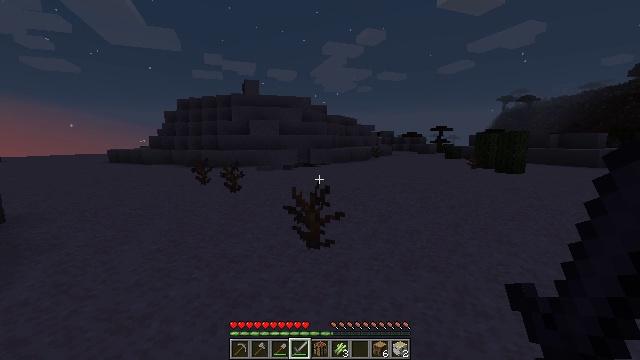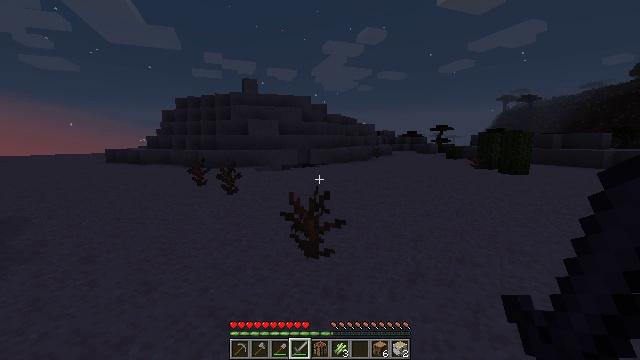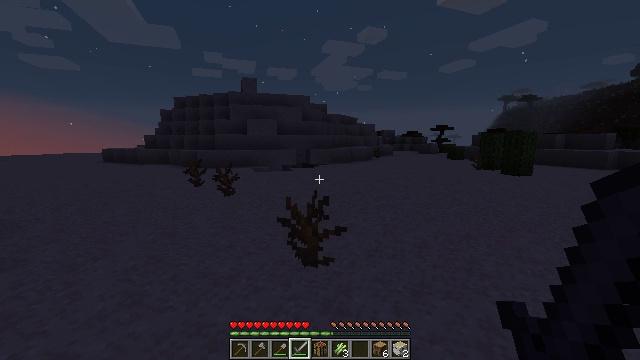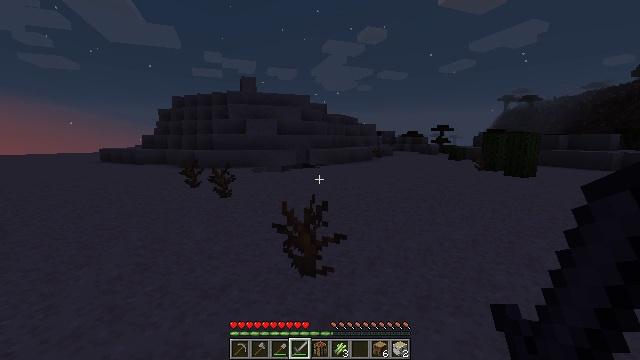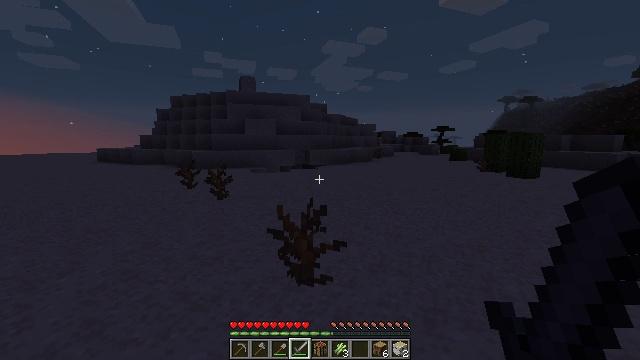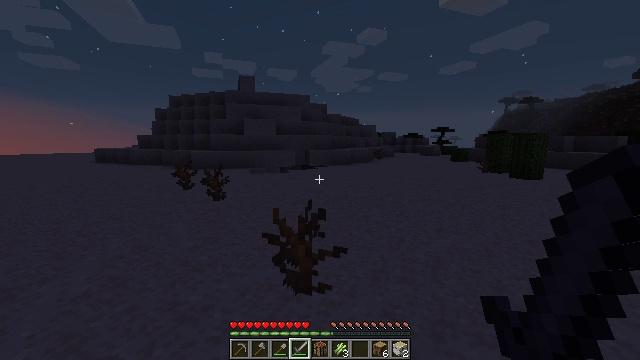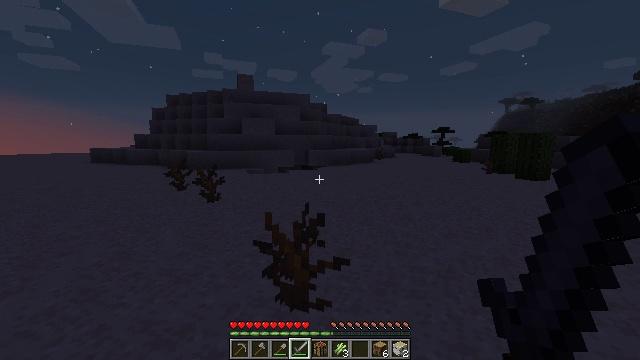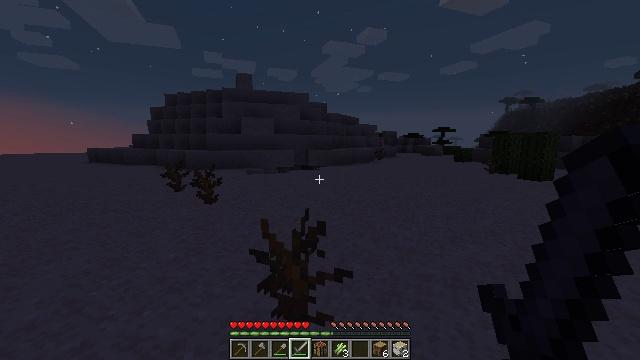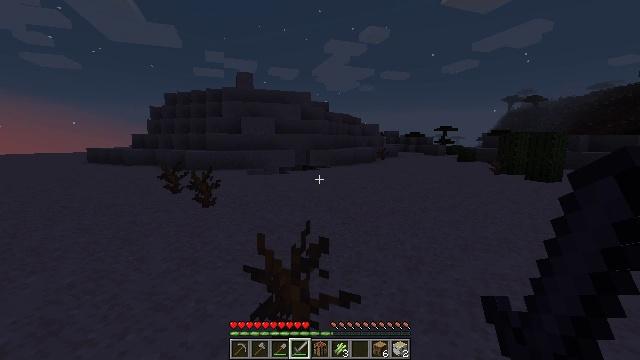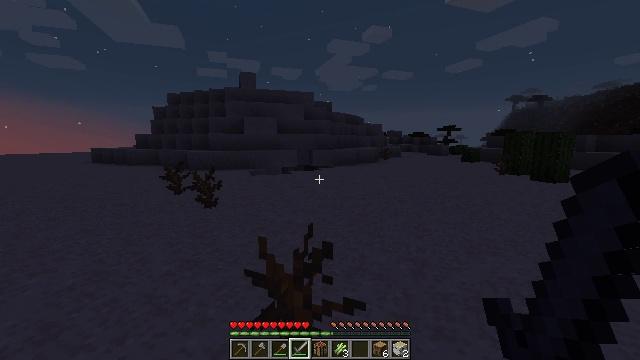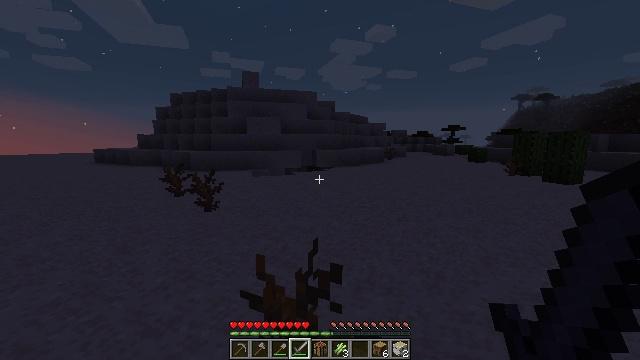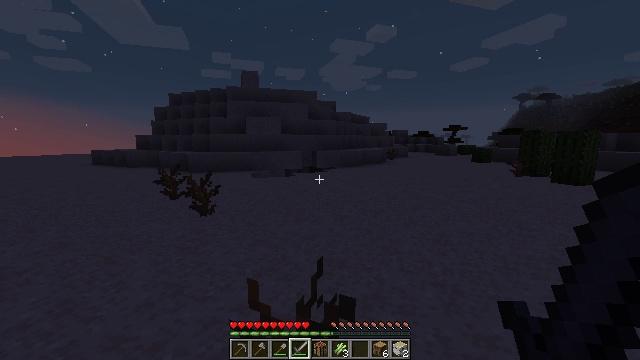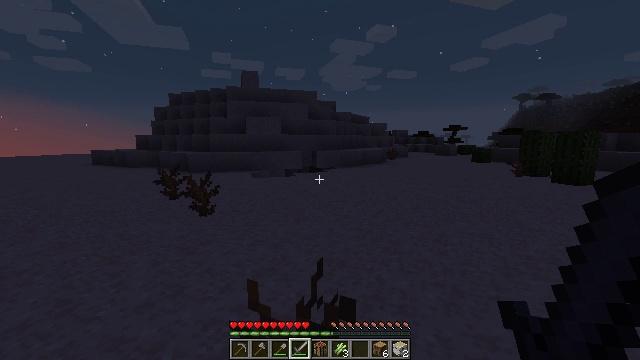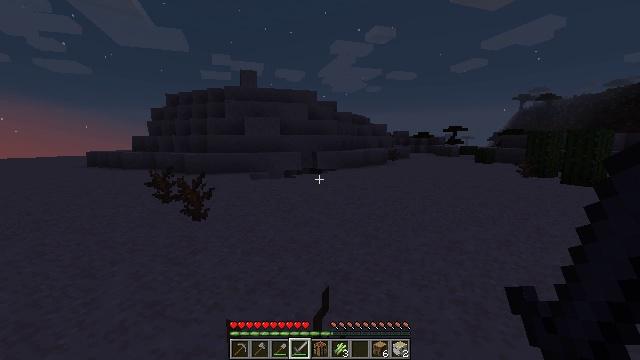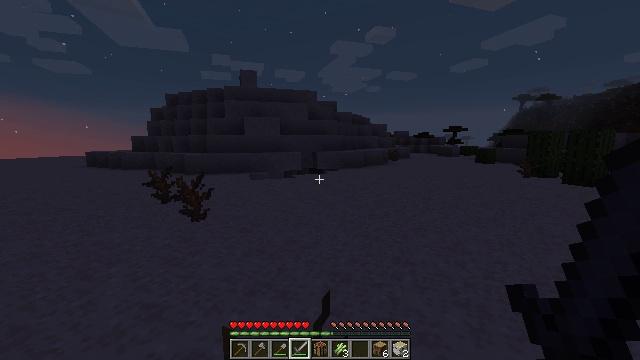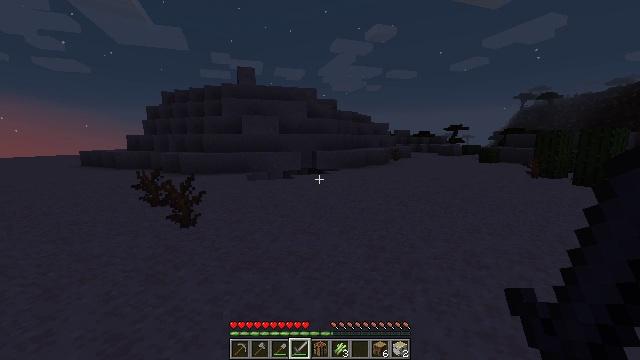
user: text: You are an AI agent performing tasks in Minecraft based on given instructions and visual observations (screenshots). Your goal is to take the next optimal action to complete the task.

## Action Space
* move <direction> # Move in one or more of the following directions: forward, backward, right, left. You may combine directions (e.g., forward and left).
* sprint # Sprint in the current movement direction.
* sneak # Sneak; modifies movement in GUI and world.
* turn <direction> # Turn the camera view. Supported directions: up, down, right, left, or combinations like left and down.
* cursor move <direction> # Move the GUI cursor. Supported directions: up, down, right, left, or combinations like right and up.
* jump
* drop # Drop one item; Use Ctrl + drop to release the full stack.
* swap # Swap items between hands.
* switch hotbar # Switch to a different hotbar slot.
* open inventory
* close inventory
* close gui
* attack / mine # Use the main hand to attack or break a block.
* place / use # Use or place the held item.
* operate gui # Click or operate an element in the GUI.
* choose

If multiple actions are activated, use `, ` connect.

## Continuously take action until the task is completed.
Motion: motion action
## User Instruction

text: Gather cactus by attacking it.
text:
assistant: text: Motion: move forward
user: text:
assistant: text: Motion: move forward
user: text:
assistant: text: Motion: move forward
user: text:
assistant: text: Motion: move forward
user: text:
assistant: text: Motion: move forward
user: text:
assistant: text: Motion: move forward
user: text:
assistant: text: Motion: move forward
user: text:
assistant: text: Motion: move forward
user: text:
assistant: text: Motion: move forward
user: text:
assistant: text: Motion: move forward
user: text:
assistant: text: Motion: move forward
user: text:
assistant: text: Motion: move forward
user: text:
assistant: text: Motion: move forward
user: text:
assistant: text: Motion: move forward
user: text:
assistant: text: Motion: move forward
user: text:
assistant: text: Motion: move forward
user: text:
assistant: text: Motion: move forward, turn right
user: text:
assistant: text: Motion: move forward
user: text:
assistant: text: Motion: move forward
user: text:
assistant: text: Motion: move forward
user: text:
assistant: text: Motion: move forward
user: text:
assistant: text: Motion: move forward
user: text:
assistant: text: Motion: move forward
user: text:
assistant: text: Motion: move forward
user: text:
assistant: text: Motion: move forward
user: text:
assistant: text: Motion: move forward
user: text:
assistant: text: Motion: move forward
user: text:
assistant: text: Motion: move forward
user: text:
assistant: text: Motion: move forward, turn left and down
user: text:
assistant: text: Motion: move forward, turn left and down